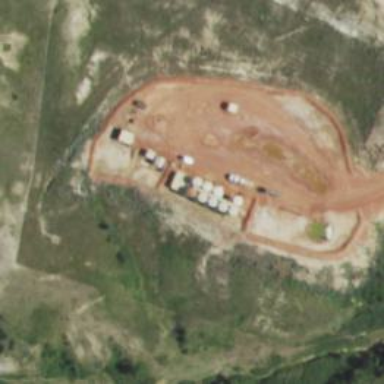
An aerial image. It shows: Storage tank with man-made structure.